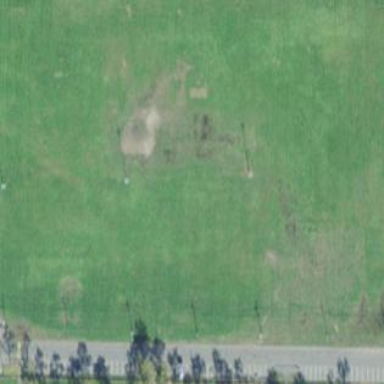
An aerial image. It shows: Lacrosse pitch for sports and leisure activities.